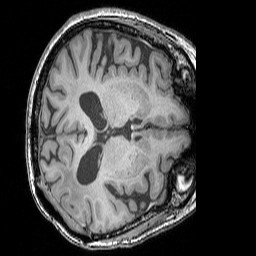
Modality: T1w
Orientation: axial
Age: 70
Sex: female
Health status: ill
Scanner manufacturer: siemens
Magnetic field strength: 3 T
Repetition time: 1.75 s
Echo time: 0.00418 s